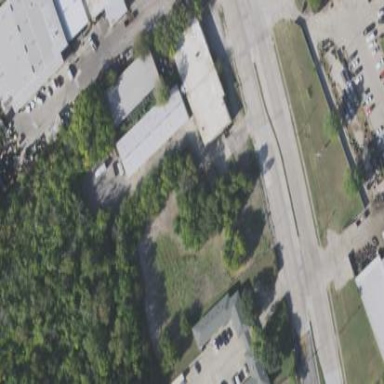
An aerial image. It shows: Warehouse building.